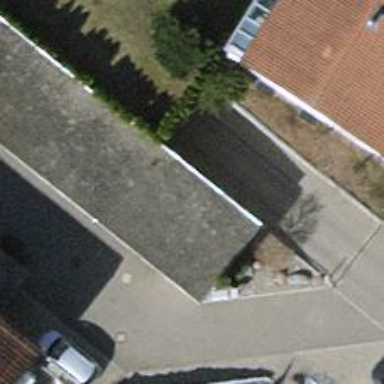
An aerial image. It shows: Parking area.